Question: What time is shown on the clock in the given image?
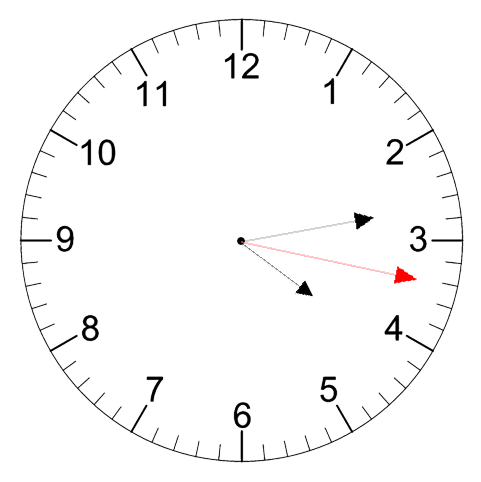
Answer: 04:13:17